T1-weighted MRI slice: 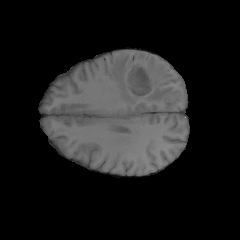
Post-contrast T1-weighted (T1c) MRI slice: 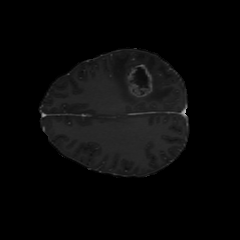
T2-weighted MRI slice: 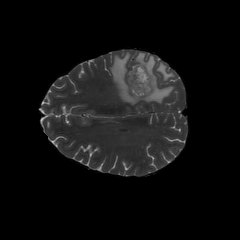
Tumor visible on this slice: yes